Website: home-depot
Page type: payment
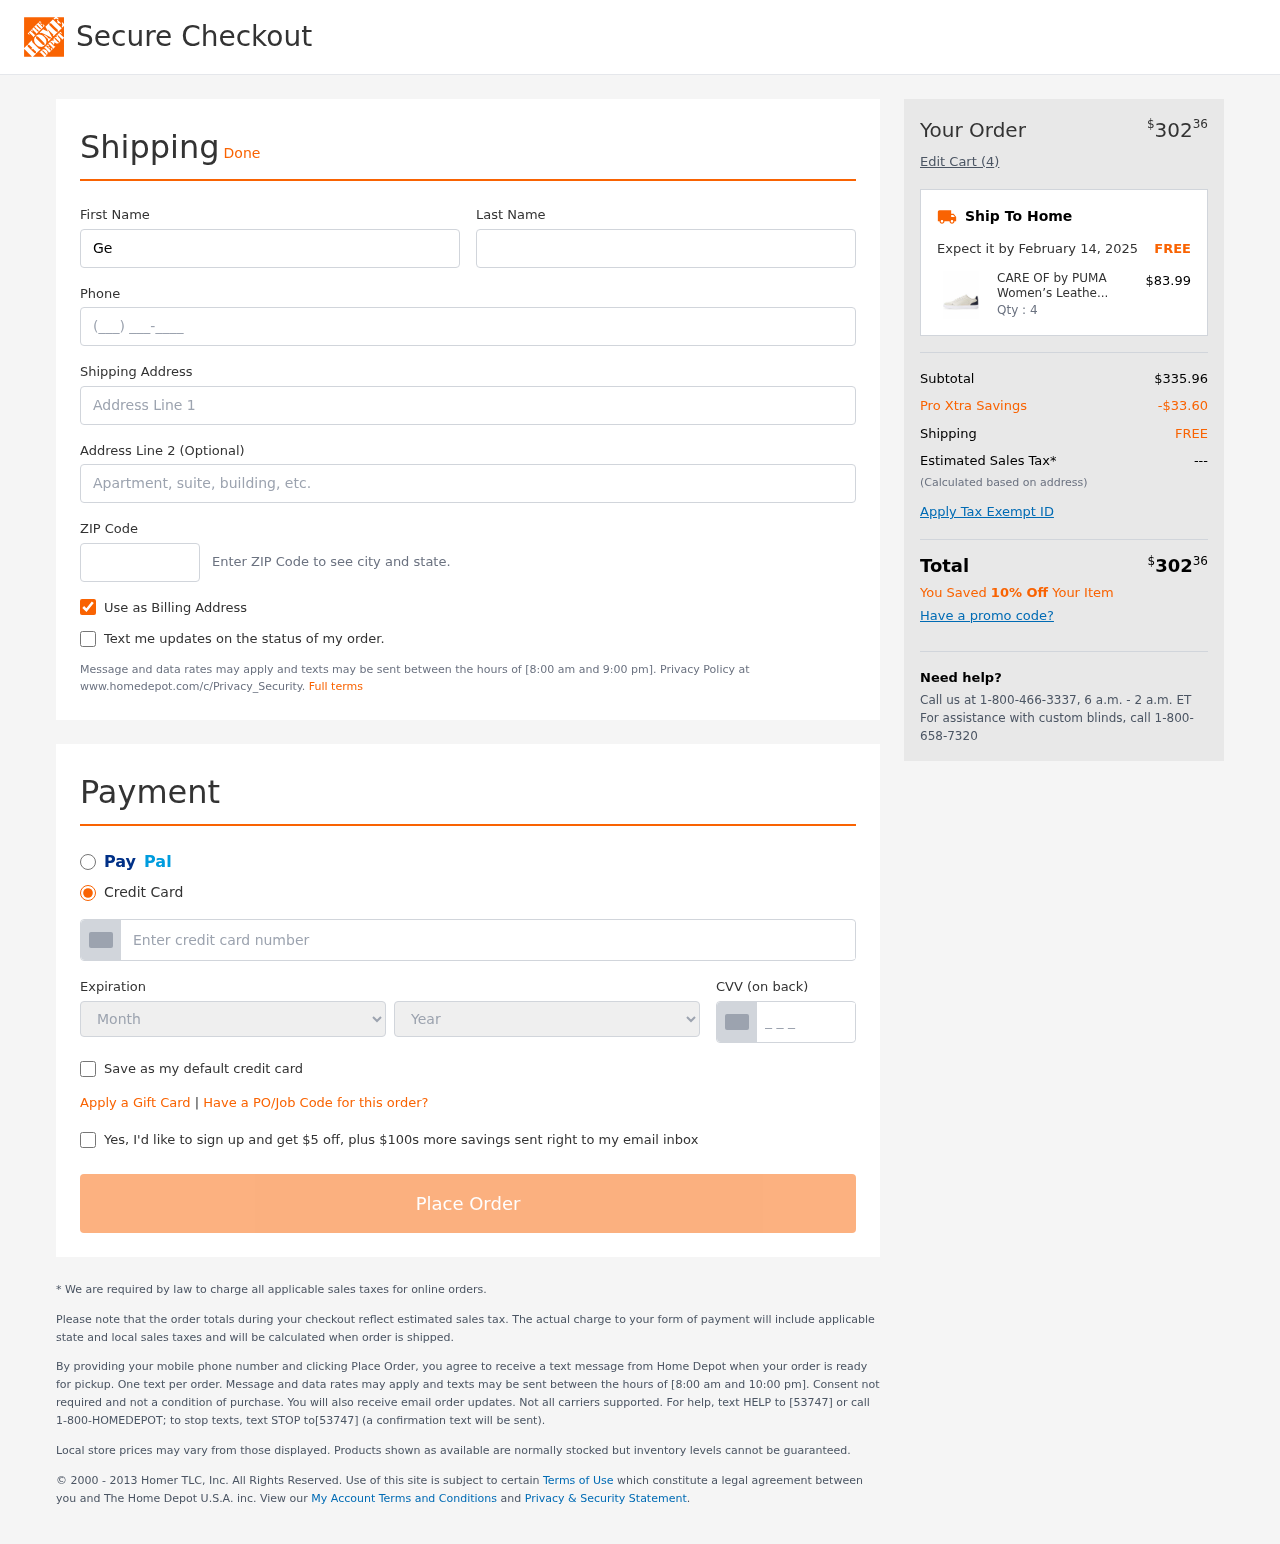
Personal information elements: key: PII_CARD_CVV
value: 282
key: PII_CARD_EXPIRY_MONTH
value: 06
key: PII_CARD_EXPIRY_YEAR
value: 26
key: PII_CARD_NUMBER
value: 5273 2251 1862 7209
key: PII_FIRSTNAME
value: George
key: PII_LASTNAME
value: Perkins
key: PII_PHONE
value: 9635184891
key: PII_POSTCODE
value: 80711
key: PII_STREET
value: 615 Jenkins Mission Suite 373
Product elements: key: PRODUCT1_NAME
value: CARE OF by PUMA Women’s Leather Low-Top Trainers, Beige, US 11.5
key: PRODUCT1_PRICE
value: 83.99
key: PRODUCT1_QUANTITY
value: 4
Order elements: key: ORDER_TOTAL
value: $30236
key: ORDER_NUM_ITEMS
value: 4
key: ORDER_DELIVERY_DATE
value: February 14, 2025
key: ORDER_SUBTOTAL
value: $335.96
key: ORDER_DISCOUNT
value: -$33.60
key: ORDER_SHIPPING_COST
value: FREE